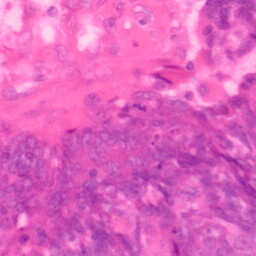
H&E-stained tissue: Colon